Field crop: maize
Growth stage: 2
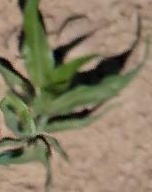
Species: maize